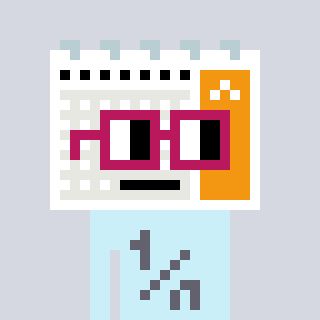
a pixel art character with square dark red glasses, a calendar-shaped head and a cold-colored body on a cool background